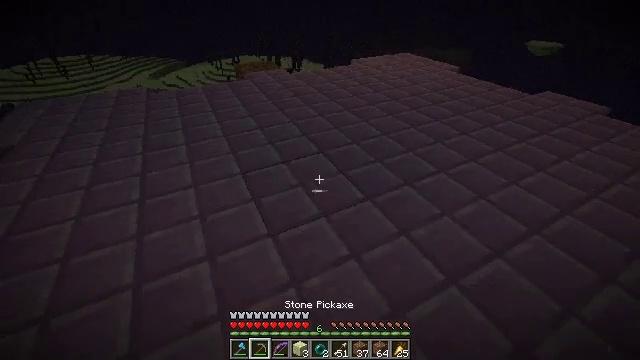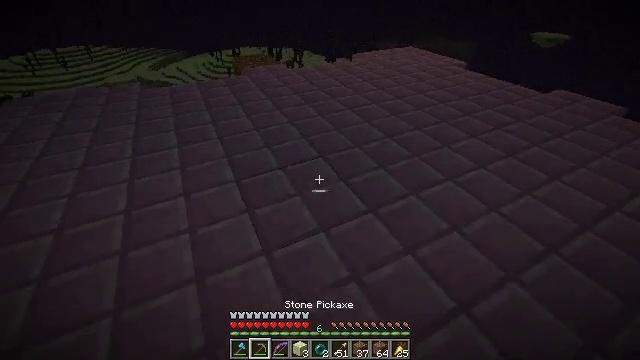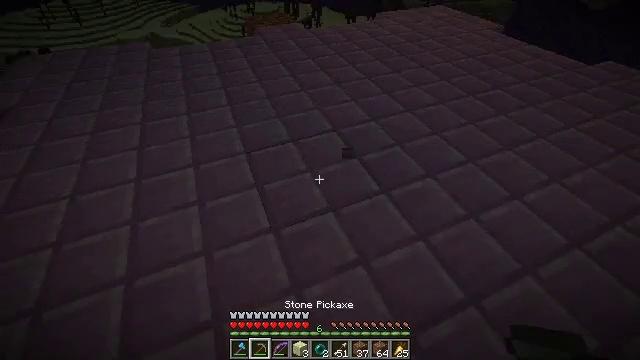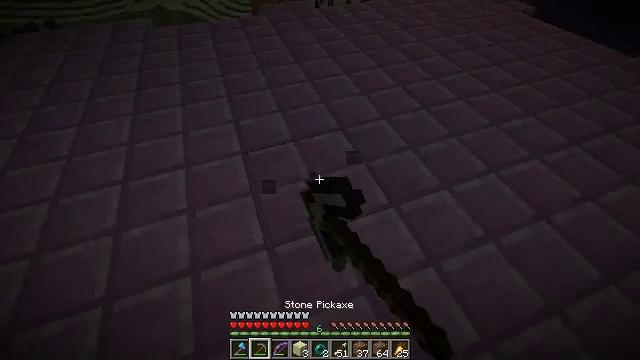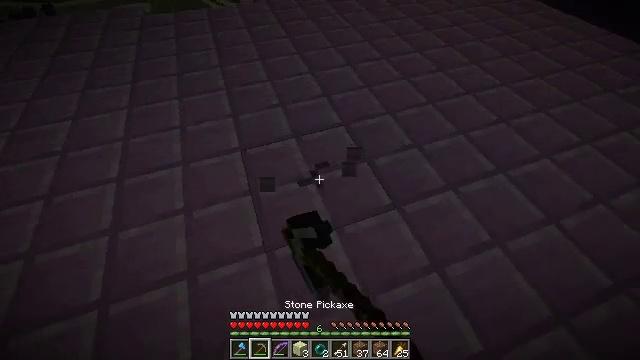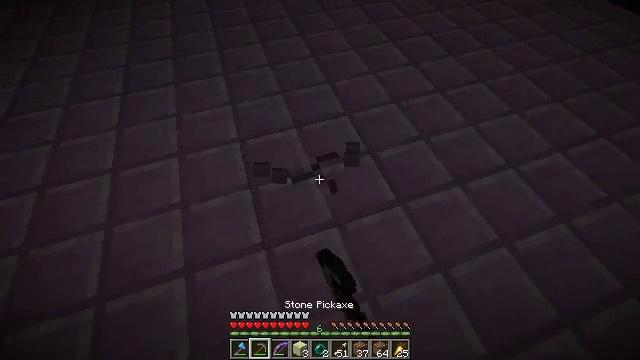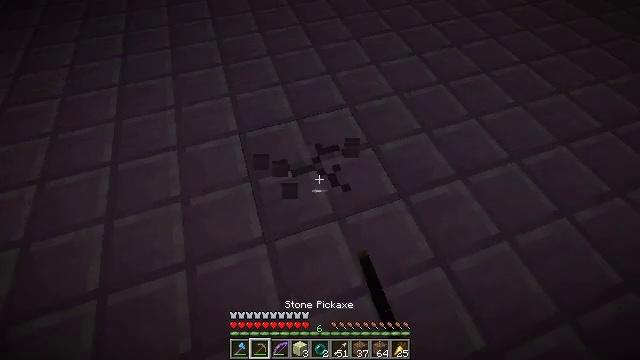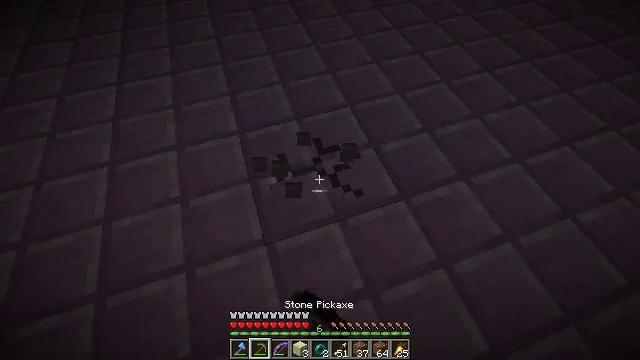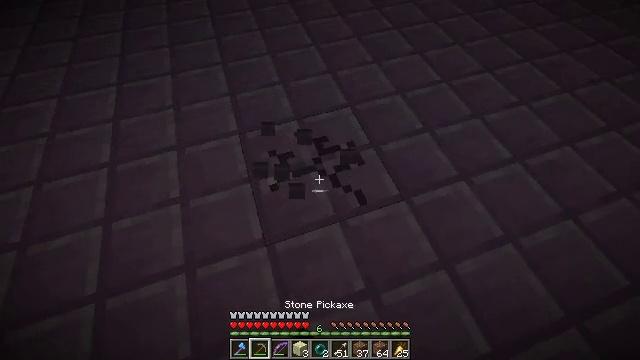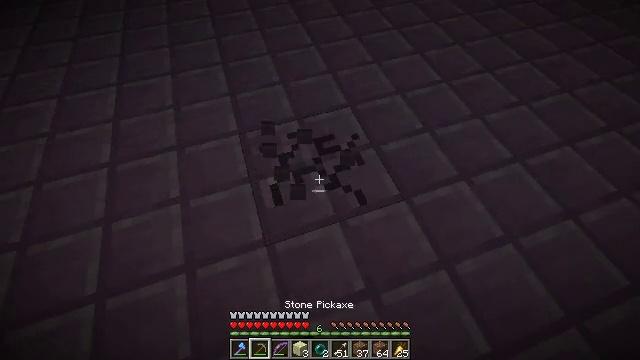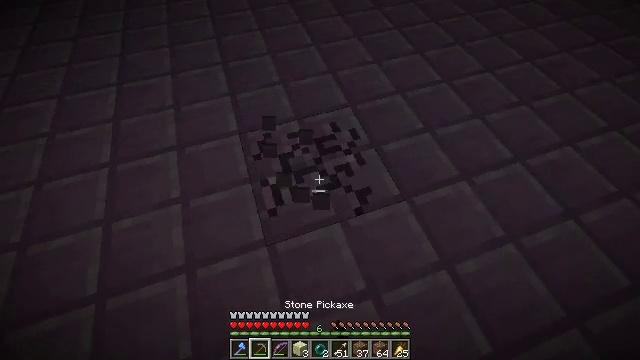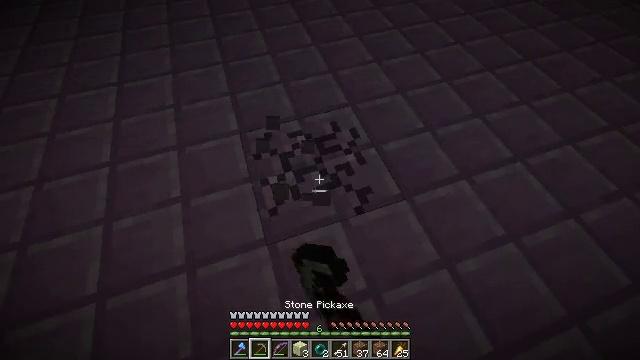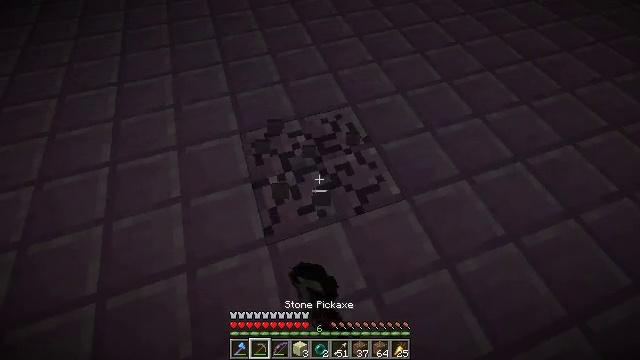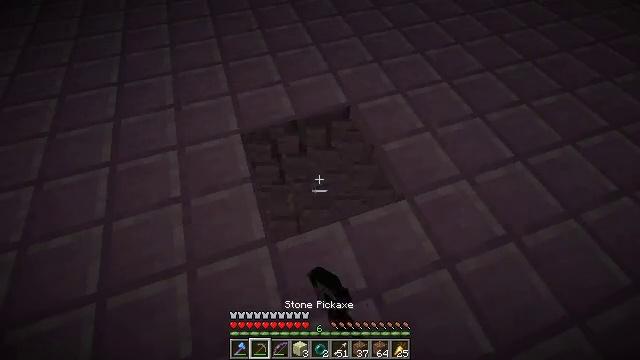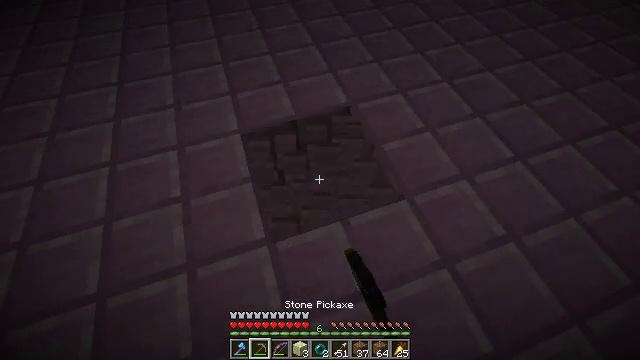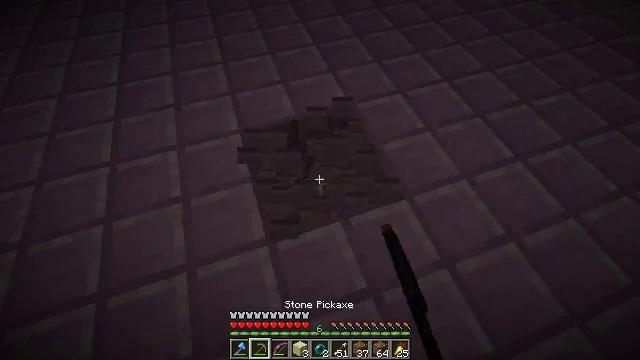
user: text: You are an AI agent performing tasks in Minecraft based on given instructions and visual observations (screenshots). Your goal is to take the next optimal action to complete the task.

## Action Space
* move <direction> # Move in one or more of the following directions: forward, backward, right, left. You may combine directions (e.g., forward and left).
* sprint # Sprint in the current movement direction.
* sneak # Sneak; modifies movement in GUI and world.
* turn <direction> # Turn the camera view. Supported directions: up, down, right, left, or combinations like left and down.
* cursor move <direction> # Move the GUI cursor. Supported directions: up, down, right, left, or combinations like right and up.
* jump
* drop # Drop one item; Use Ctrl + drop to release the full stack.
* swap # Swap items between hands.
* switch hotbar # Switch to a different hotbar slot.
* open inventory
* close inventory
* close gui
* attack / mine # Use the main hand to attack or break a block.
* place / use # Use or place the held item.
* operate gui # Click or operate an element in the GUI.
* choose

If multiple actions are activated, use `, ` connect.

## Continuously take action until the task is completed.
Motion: motion action
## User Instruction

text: Mine the purpur block.
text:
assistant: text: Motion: move forward, turn down
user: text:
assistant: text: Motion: move forward, turn left and down, attack / mine
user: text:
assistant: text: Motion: move forward, turn left and down, attack / mine
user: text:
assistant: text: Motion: turn down, attack / mine
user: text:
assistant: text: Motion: turn down, attack / mine
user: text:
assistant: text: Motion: turn down, attack / mine
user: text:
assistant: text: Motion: attack / mine
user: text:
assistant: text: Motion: attack / mine
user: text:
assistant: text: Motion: attack / mine
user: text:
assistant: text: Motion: attack / mine
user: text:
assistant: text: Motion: attack / mine
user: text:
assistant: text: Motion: attack / mine
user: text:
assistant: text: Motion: attack / mine
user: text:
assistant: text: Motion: attack / mine
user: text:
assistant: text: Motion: attack / mine
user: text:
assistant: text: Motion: attack / mine
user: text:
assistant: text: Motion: move forward, turn down, attack / mine
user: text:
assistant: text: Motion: attack / mine